Question: We've coded a site, everything works great until you start using the zoom function of Safari/Chrome.
It seems some elements zoom correctly (see the search in attached screenshot) making a horizontal scrollbar, but html and head don't scale more than 100% of the viewport so when you scroll right making it look pretty bad...
I've tried width: 100% !important and many other things but nothing seems to affect it, any ideas would be most appreciated!

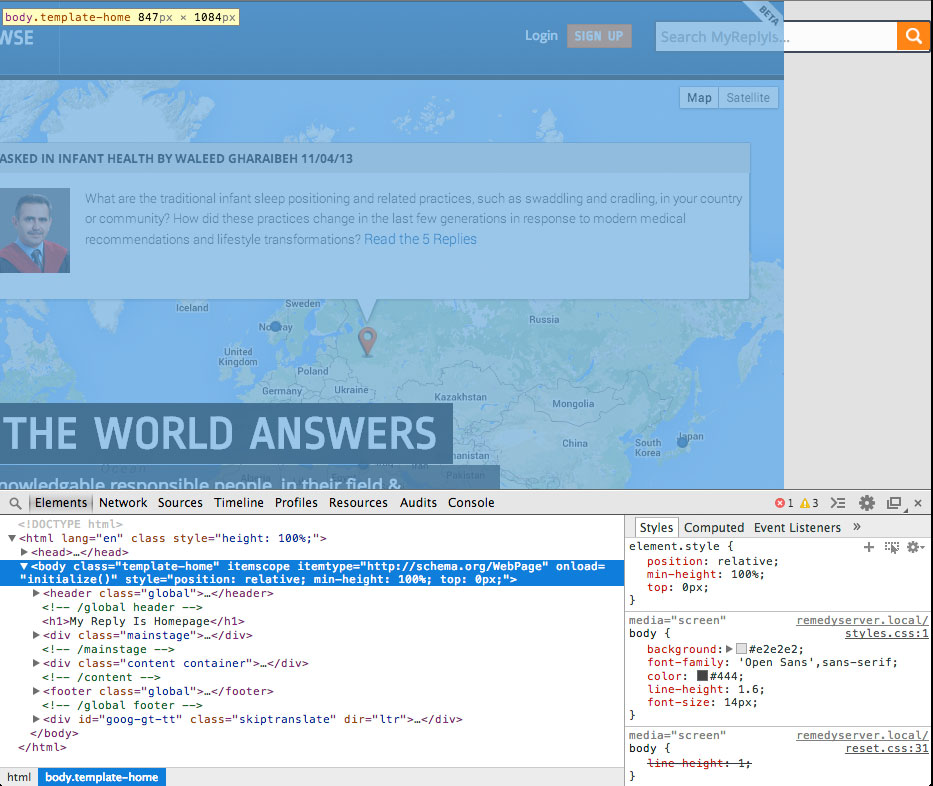
Answer: Fix seems to be putting a min-width on the body that's the same as the containers width, not ideal but seems to do the trick...!